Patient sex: M
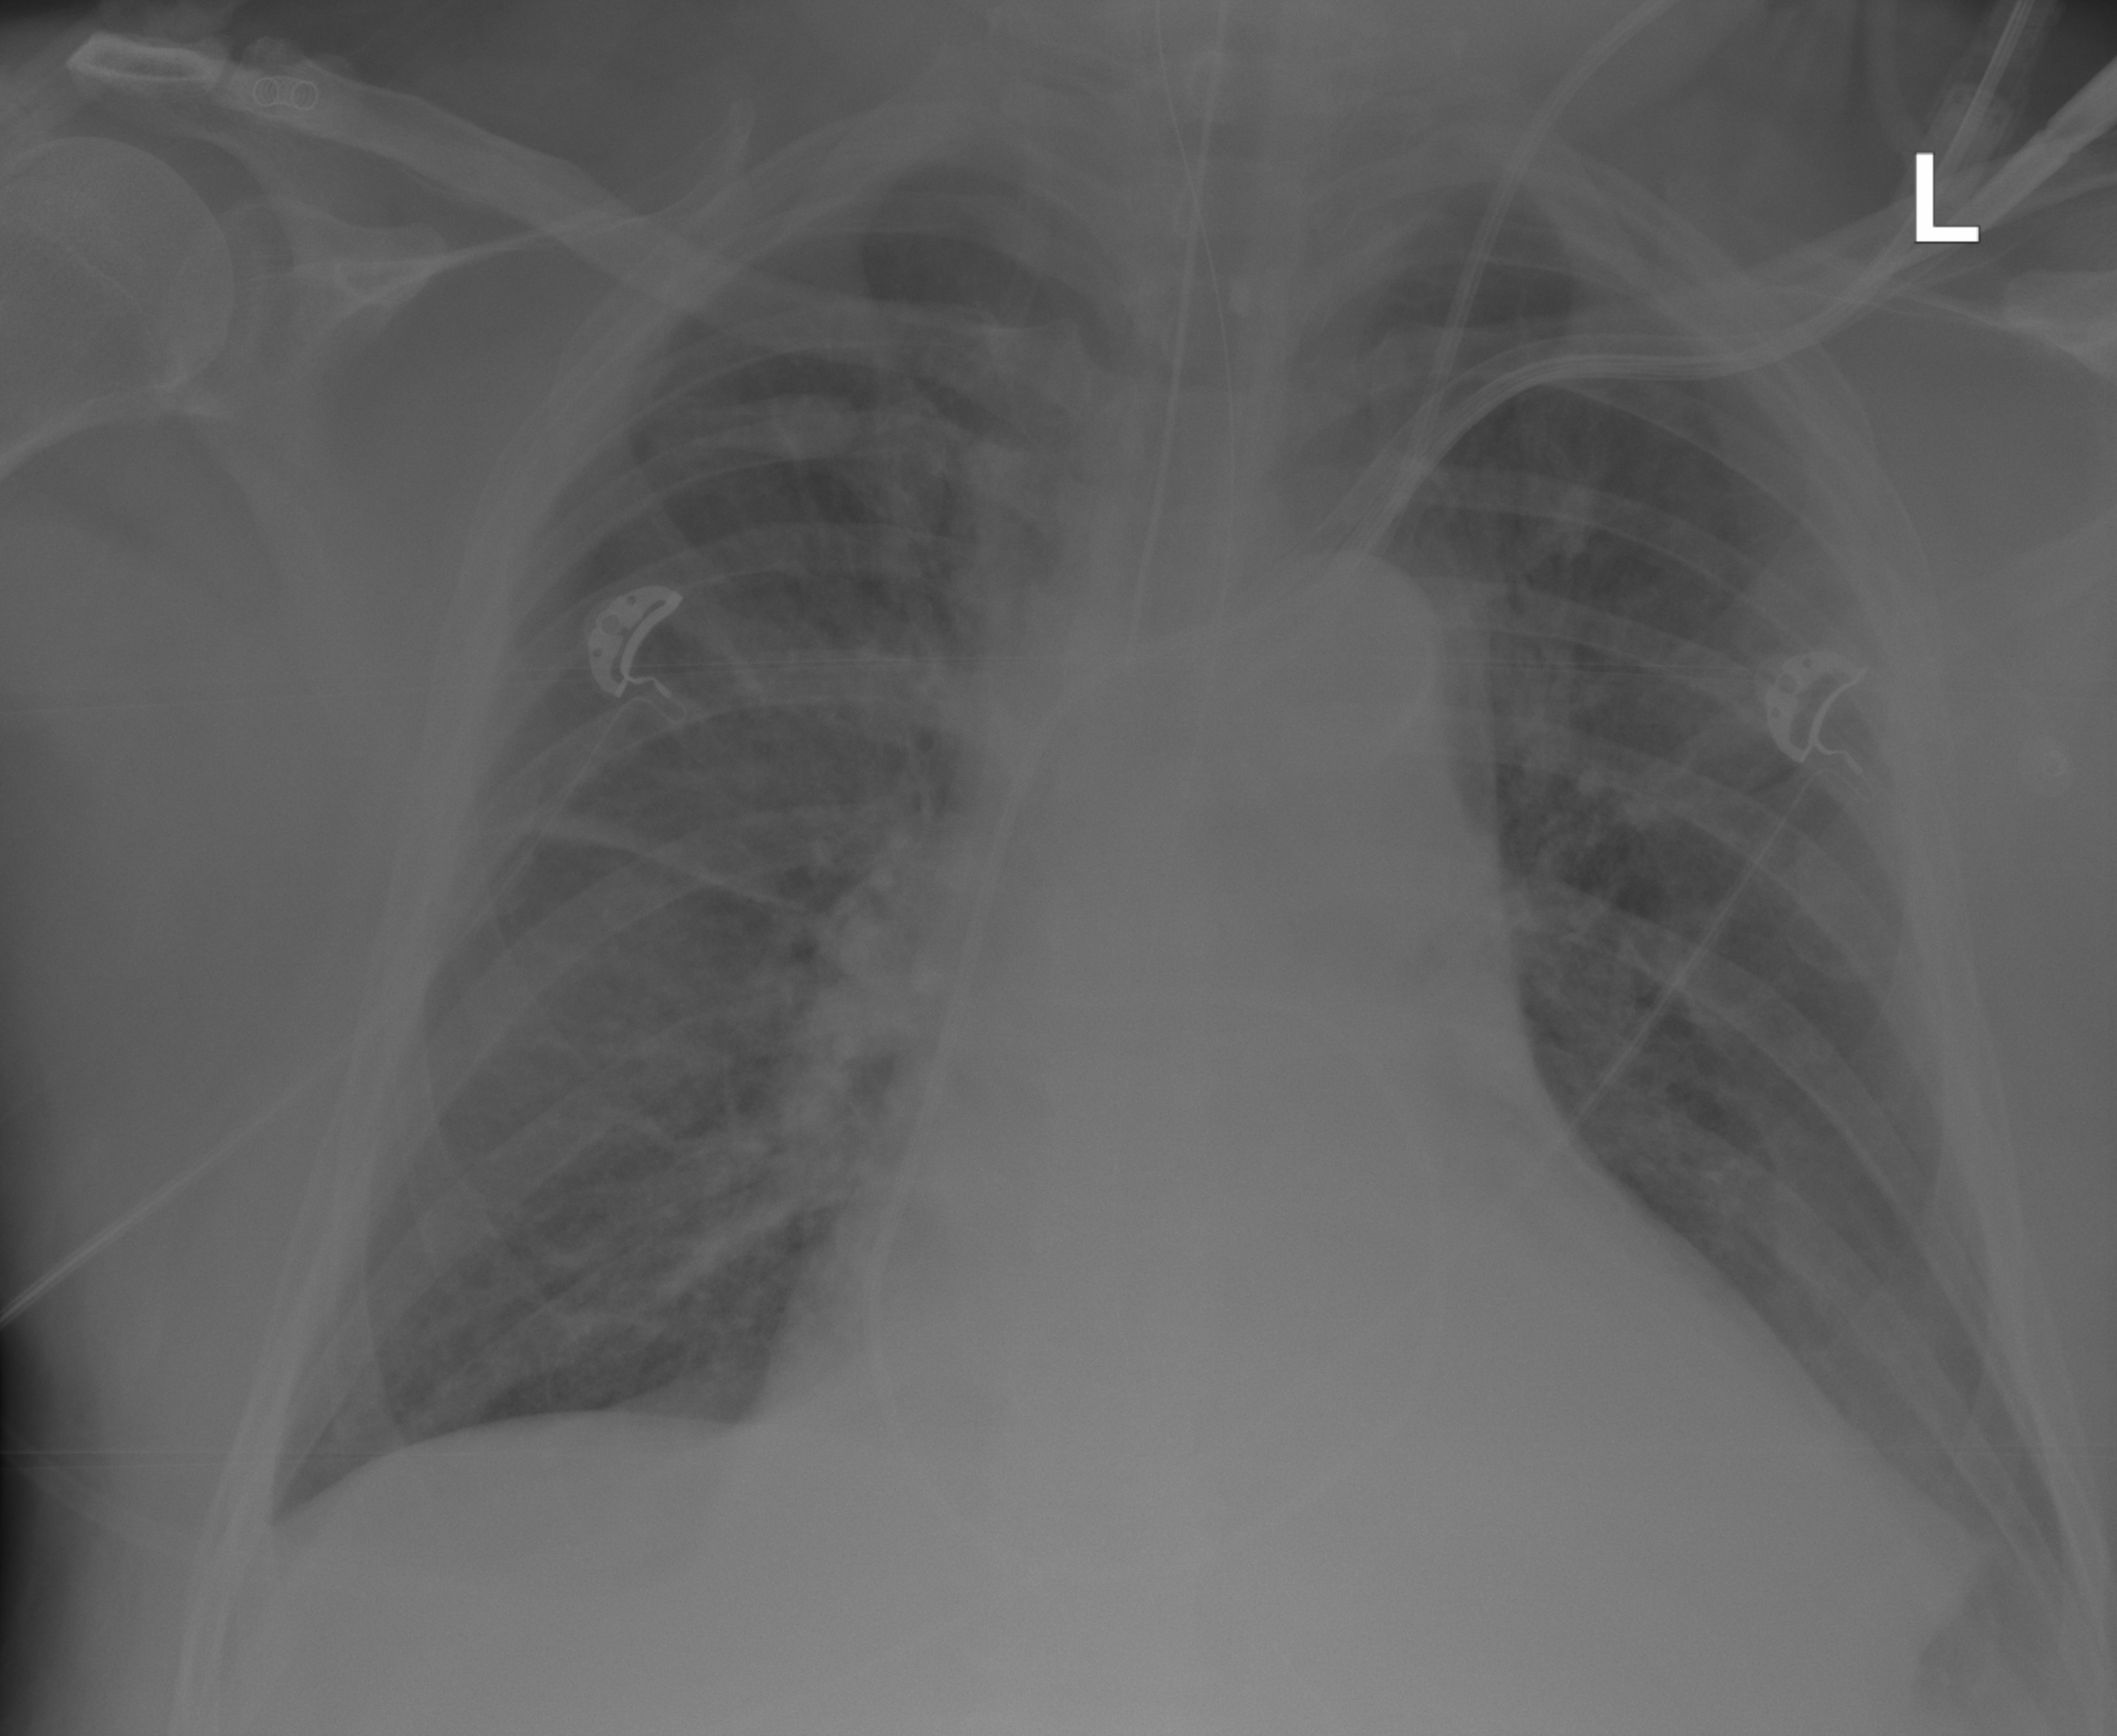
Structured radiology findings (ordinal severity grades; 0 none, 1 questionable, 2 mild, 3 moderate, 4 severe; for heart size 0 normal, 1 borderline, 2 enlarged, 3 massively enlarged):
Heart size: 2
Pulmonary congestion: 2
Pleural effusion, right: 0
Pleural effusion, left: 0
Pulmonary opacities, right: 2
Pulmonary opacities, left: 2
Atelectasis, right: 2
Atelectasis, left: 2